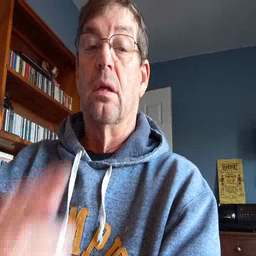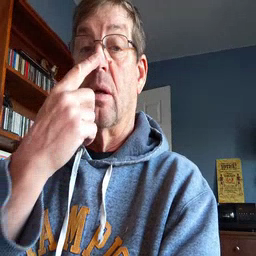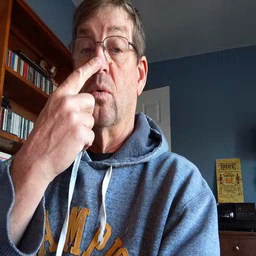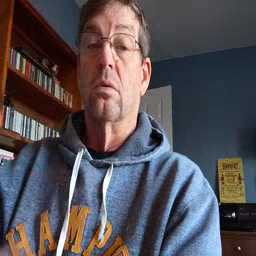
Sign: nose